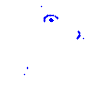
Particle: kaon